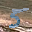
Label: 5